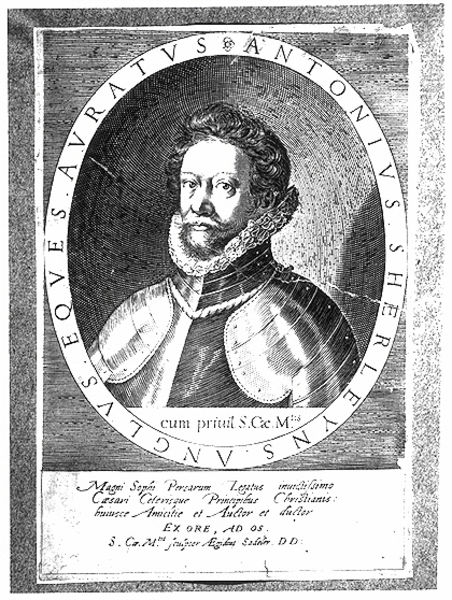
Titel: Bildnis des Sir Anthony Sherley
Künstler: Egidius Sadeler
Institution: (Seriendruck)
Schlagwörter: mann, schatten, weiß, frisur, grau, mund, nase, schwarz, stirn, zeichnung, blick, bart, schnurrbart, augen, gesicht, kragen, mensch, rahmen, vollbart, bild, bildnis, hals, halskrause, herr, niederlande, portrait, porträt, haare, reich, adel, blatt, england, lippen, locken, schultern, oval, holzschnitt, schrift, grafik, schriftzug, schnäuzer, inschrift, brauen, metall, schnauzer, eisen, schild, buch, medaillon, druck, druckgraphik, schwarzweiss, schraffur, radierung, stich, künstler, text, beschriftung, plakat, schraffiert, stehkragen, krause, ritter, rüstung, halbprofil, adliger, emblem, kupferstich, bildunterschrift, texte, sir, handschrift, zeichung, harr, latein, lateinisch, stick, umschrift, vignette, knollnase, stekragen, antonius, kragne, barrt, halskreuse, t, berühmtheit, herleyns, eques, auratus, nasei, anlus, historik+, medillon, sherleyns, anglus